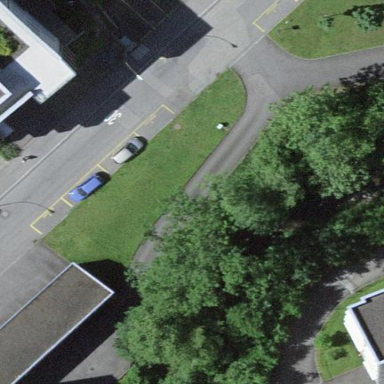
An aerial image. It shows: Parking area with asphalt surface.